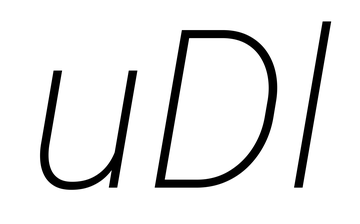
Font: Roboto-Italic_ExtraLight_Italic